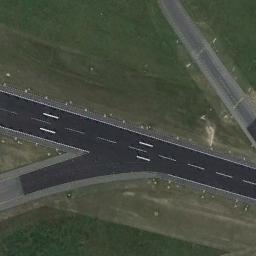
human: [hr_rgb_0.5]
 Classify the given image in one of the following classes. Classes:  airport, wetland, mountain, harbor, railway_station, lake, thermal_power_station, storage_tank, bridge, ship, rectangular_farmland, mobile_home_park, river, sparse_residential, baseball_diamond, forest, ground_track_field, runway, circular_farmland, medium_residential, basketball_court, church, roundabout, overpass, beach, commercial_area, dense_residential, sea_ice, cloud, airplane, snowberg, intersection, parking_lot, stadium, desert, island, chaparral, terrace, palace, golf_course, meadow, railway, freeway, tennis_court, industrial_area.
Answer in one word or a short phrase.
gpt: runway